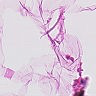
Metastatic tissue present: no